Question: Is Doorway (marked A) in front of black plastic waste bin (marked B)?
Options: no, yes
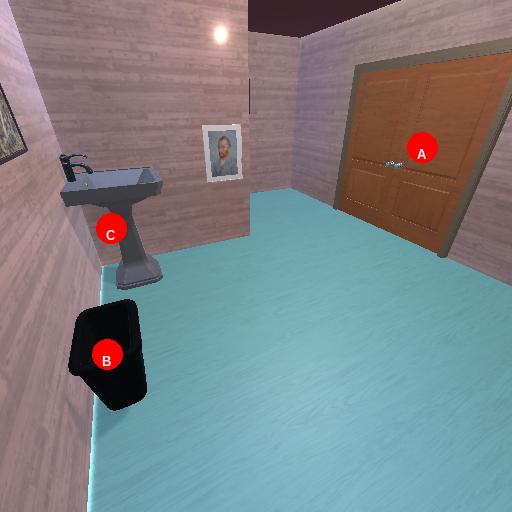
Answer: no